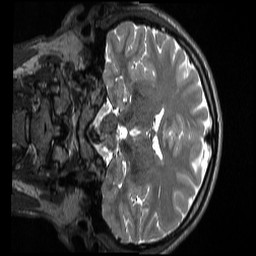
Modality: T2w
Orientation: coronal
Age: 24
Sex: male